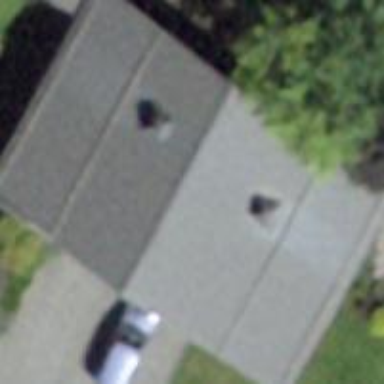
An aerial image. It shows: Detached building with gabled roof.